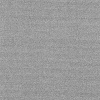
Atmospheric dust classification: dusty